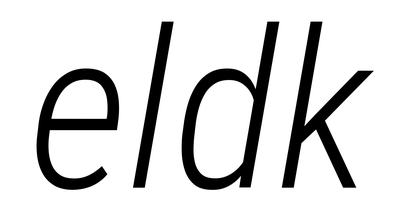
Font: Roboto-Italic_Condensed_Light_Italic